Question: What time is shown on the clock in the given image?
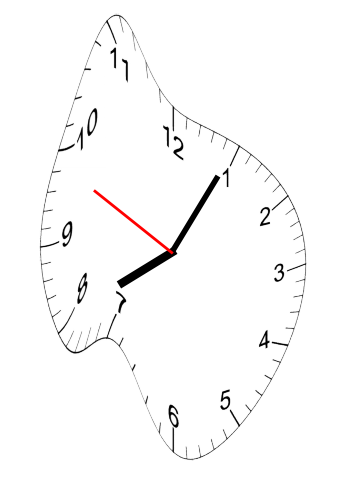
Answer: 08:04:49